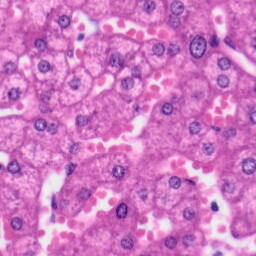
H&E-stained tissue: Liver